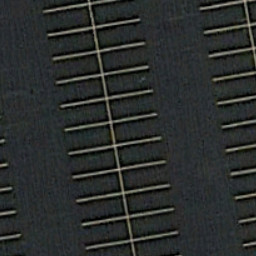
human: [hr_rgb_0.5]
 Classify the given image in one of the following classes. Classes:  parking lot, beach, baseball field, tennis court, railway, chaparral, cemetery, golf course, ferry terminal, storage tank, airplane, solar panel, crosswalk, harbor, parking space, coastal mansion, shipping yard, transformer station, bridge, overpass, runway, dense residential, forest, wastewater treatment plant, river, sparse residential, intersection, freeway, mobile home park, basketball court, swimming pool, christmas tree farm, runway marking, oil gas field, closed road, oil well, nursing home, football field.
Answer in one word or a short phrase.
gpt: parking space